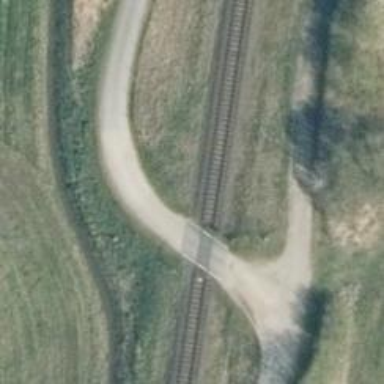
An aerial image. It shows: Railway level crossing.